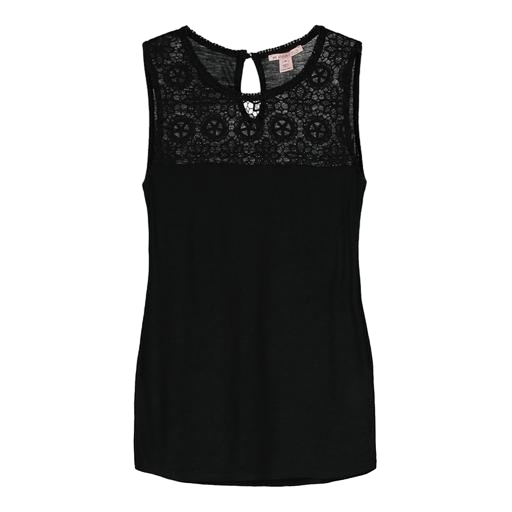
black melissa lace front long vest, black lace front top, black lace front jersey top, white background